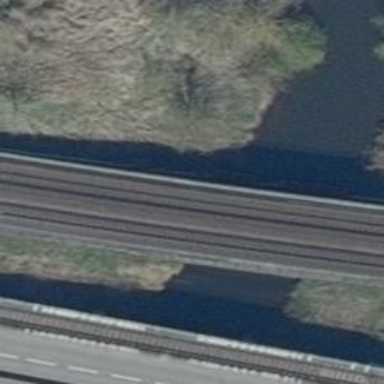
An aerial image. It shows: Bridge over railway with electrified contact lines.